Field crop: maize
Growth stage: 2
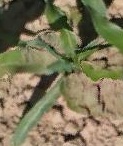
Species: maize